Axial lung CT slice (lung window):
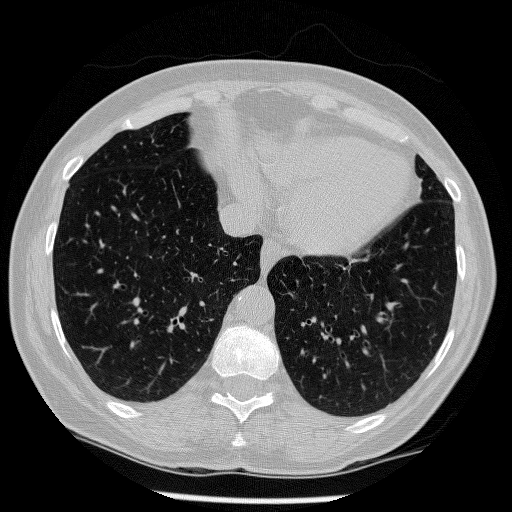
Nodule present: no